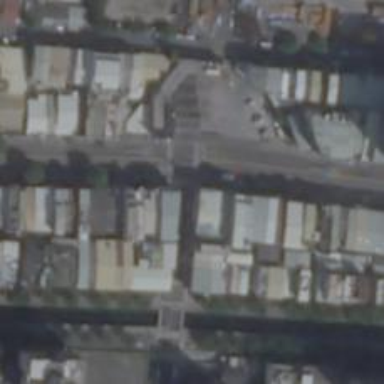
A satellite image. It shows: Marked road crossing.